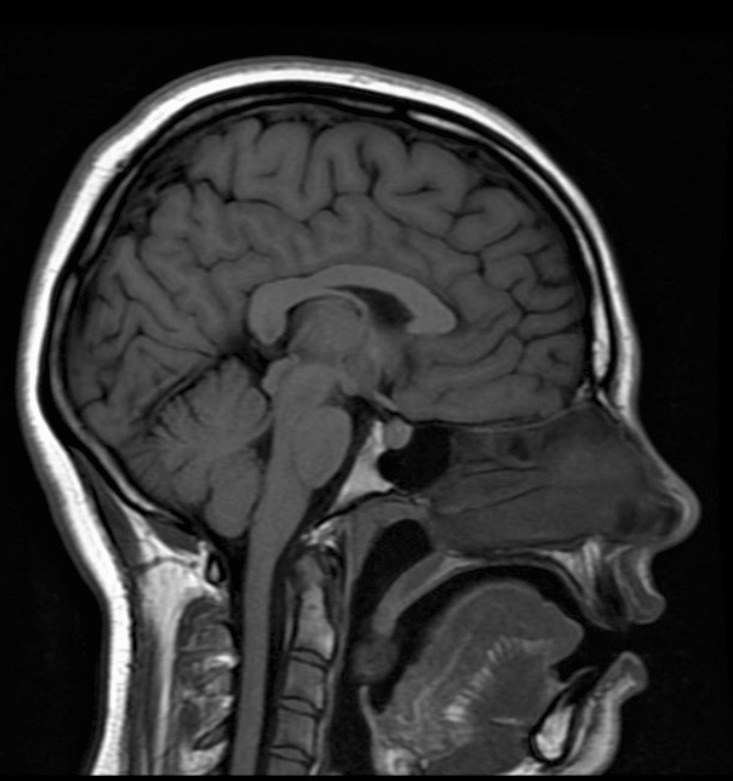
Label: notumor